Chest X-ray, PA view. Patient: 41 years old, sex M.
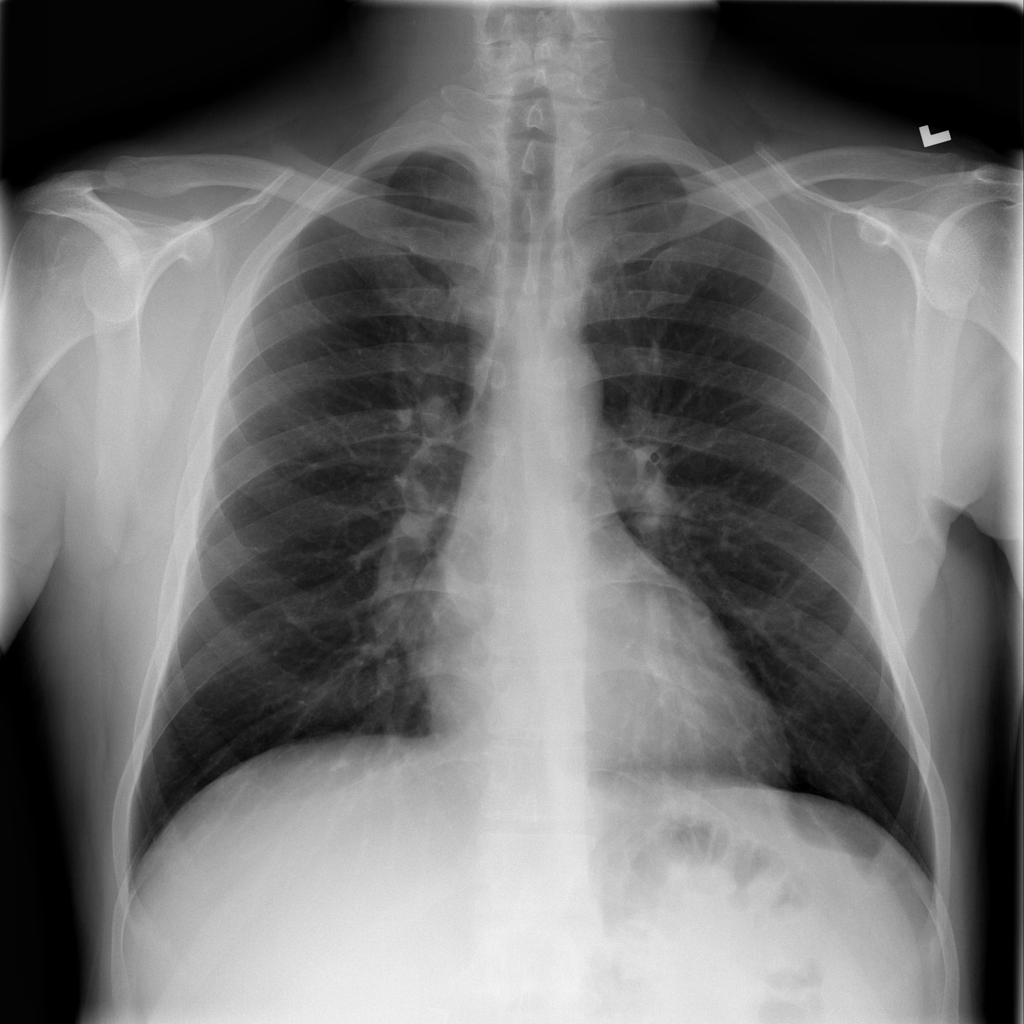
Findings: No Finding